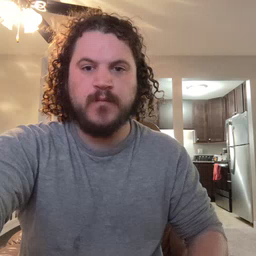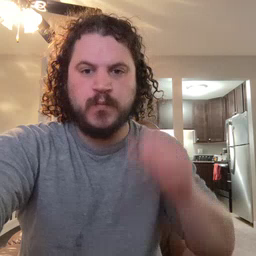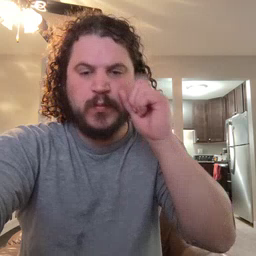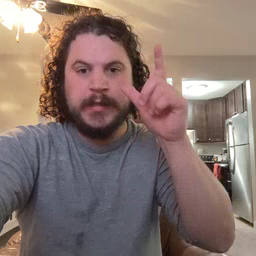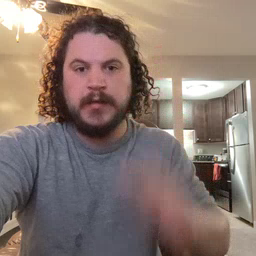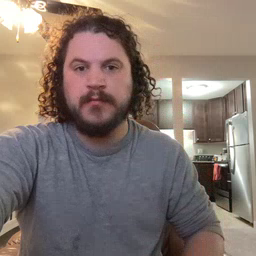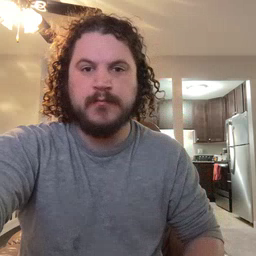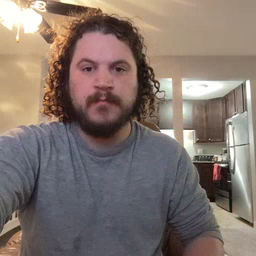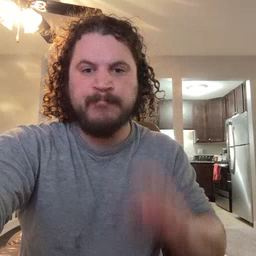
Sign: awake